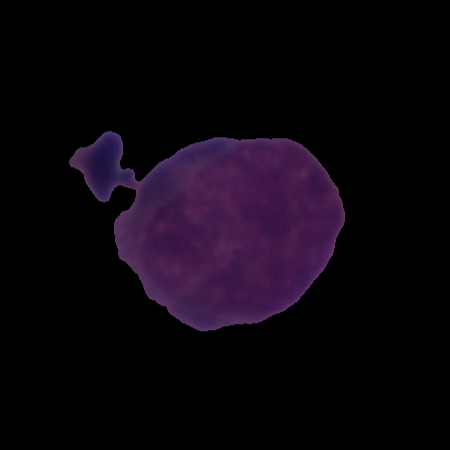
Label: cancer